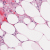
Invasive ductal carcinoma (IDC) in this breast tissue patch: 0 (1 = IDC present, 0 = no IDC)